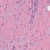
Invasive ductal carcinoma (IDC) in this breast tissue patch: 1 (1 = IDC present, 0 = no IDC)